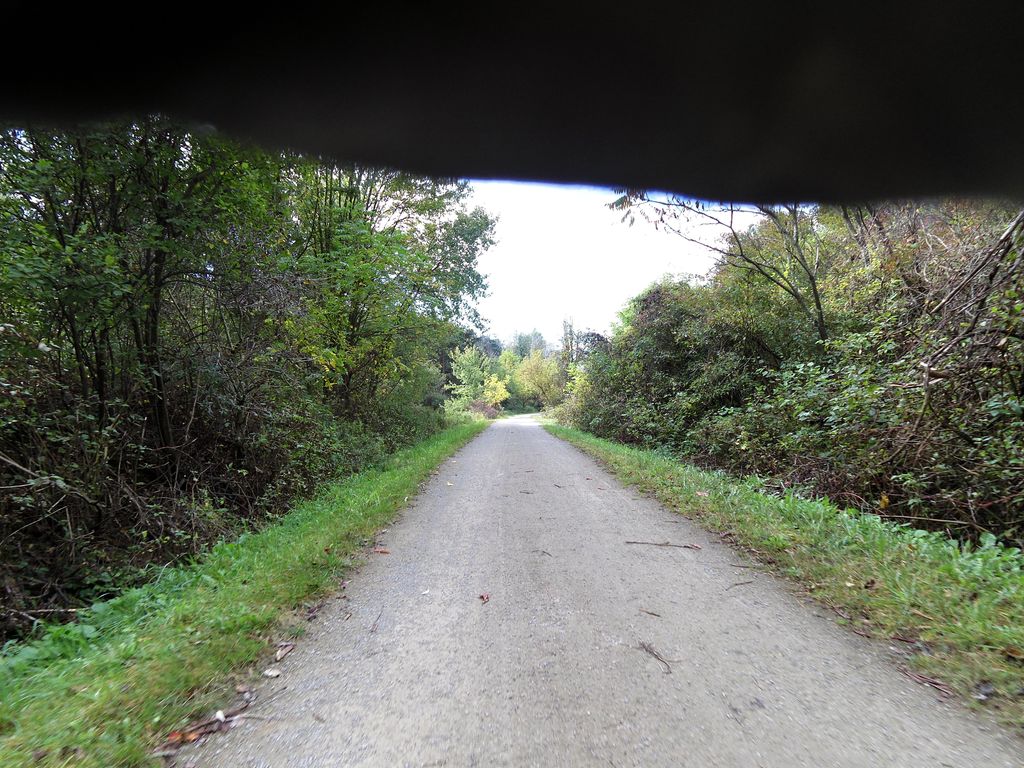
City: hamilton